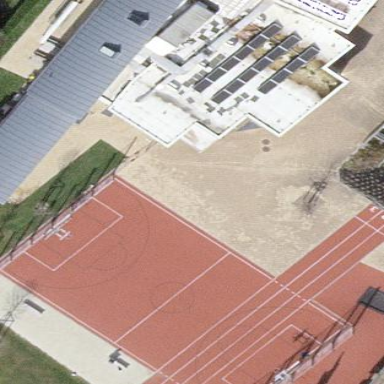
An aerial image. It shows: Versatile sports pitch suitable for soccer and basketball activities in the leisure land area.